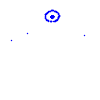
Particle: proton